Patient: sex M, age 60
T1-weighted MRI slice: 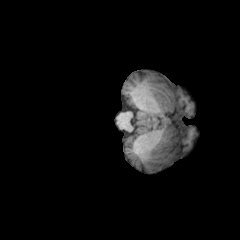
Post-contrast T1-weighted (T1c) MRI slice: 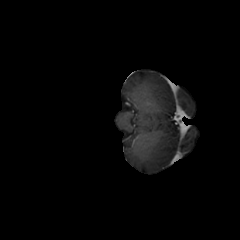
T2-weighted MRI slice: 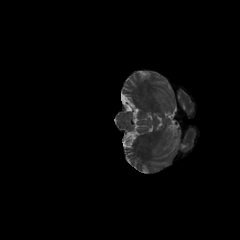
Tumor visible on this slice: no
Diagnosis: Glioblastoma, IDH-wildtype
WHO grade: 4